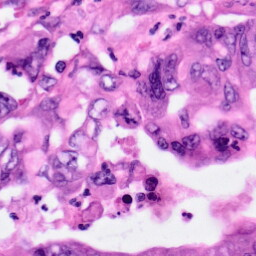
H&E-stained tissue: Pancreatic